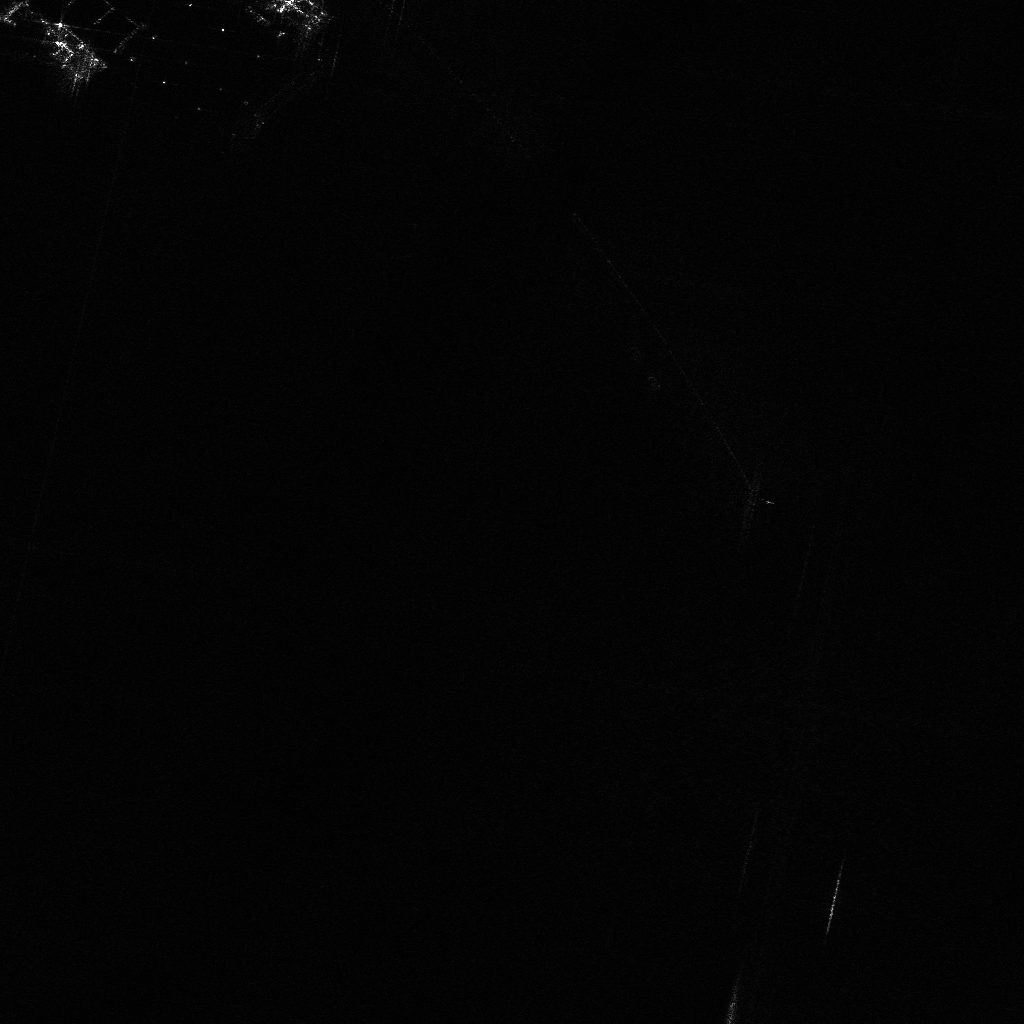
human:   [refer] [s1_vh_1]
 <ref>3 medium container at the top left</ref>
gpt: <box>[[4, 3, 10, 4, 41], [2, 4, 9, 6, 41], [26, 0, 31, 1, 40]]</box>